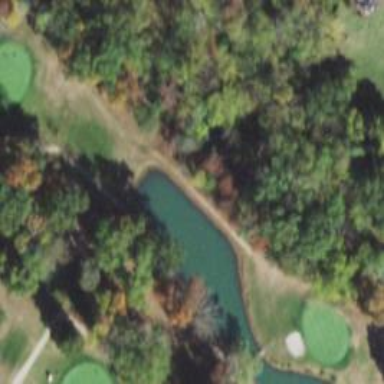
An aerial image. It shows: Service road designated as golf cart path.